Question:
The question is to Produce a list of the latest movies by genres for the current month. How to find the current month from the Date???
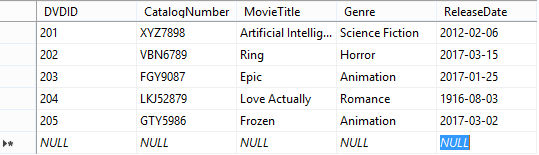
Answer: You are looking for <URL>
'''
Select
*
From YourTable
Where
datepart(month,ReleaseDate) = datepart(month,getdate())
and datepart(year,ReleaseDate) = datepart(year,getdate())
Order by Genre, ReleaseDate desc
'''